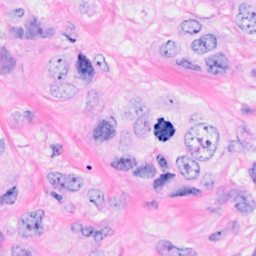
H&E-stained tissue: Breast